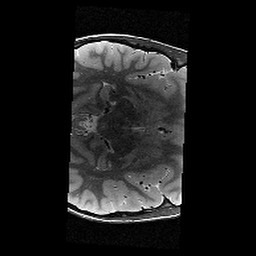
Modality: T2w
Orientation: axial
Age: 11
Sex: male
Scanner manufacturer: siemens
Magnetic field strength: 3 T
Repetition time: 9.23 s
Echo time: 0.067 s